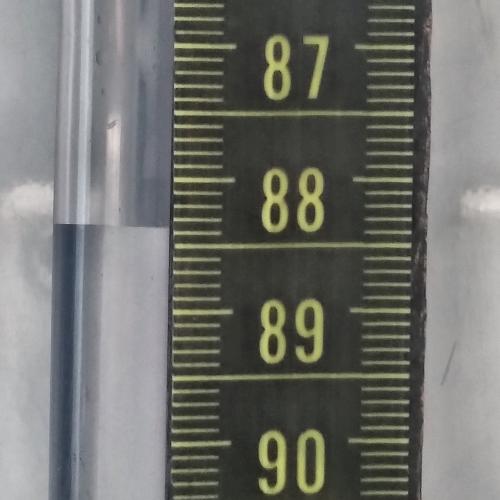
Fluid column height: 88.4 cm